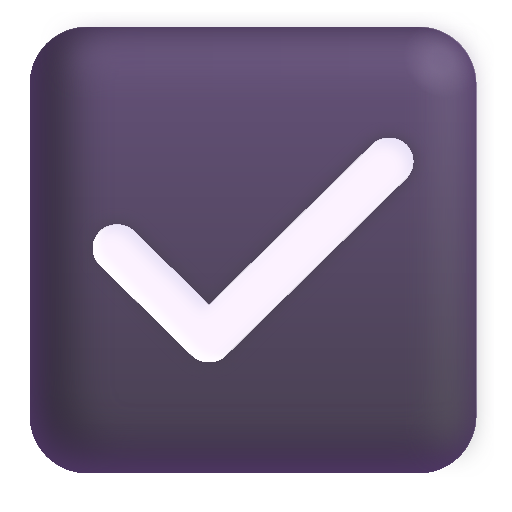
check box with check color